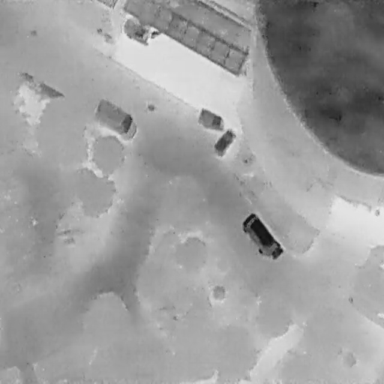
There are four Cars in the infrared image.